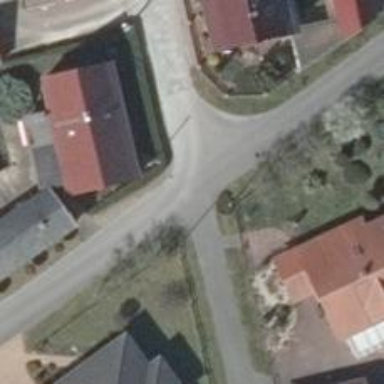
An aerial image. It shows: Smoothly paved residential road.